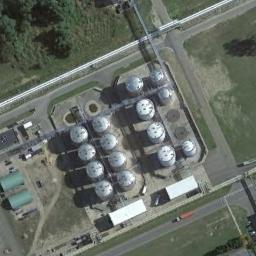
Label: storage tanks